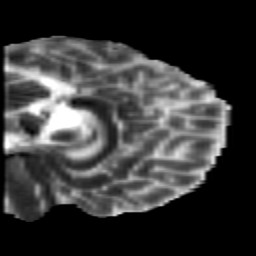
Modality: MD
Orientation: sagittal
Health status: healthy
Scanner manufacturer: siemens
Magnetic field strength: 3 T
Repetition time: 10 s
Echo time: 0.092 s